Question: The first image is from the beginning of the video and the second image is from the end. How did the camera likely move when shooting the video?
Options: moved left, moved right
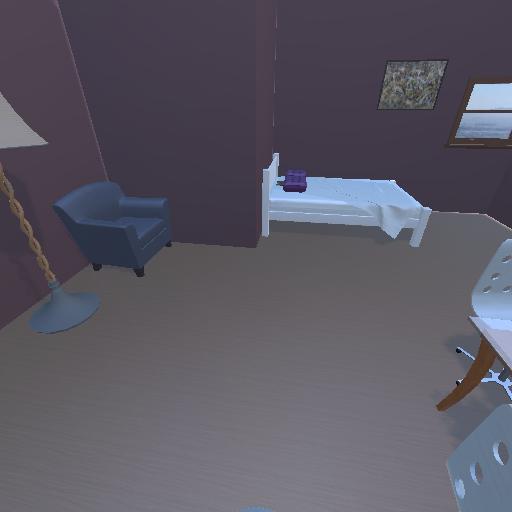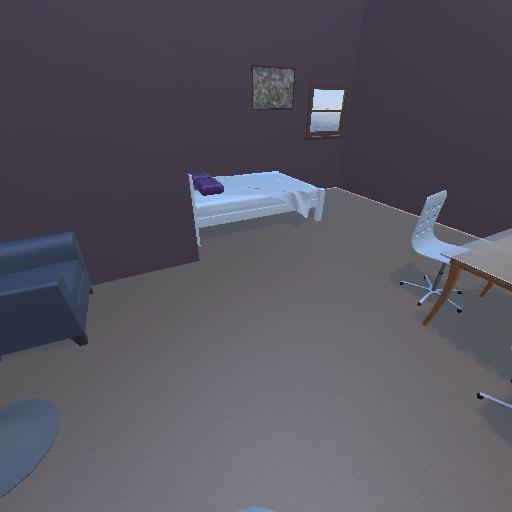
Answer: moved left